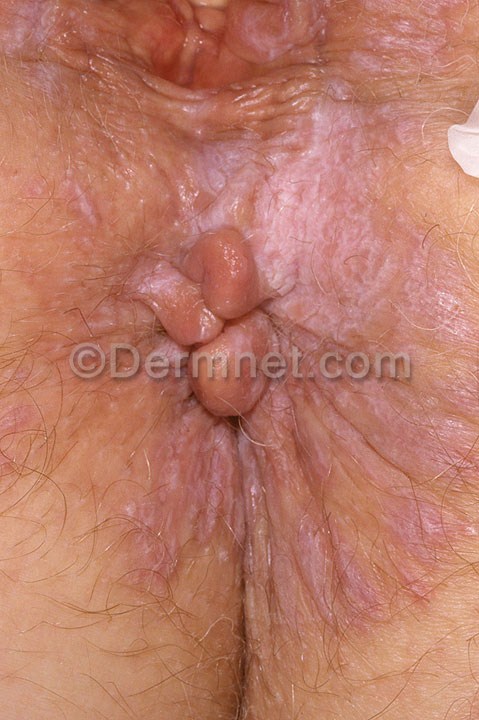
Disease: Psoriasis pictures Lichen Planus and related diseases